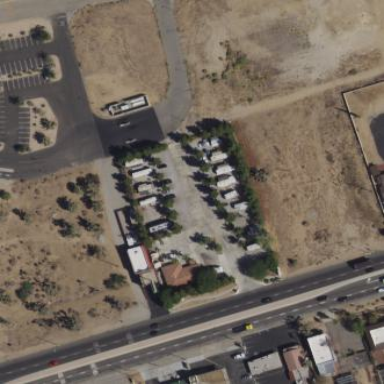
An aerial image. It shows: Caravan site for tourism.